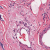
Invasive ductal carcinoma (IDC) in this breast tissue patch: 1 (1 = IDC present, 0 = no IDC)